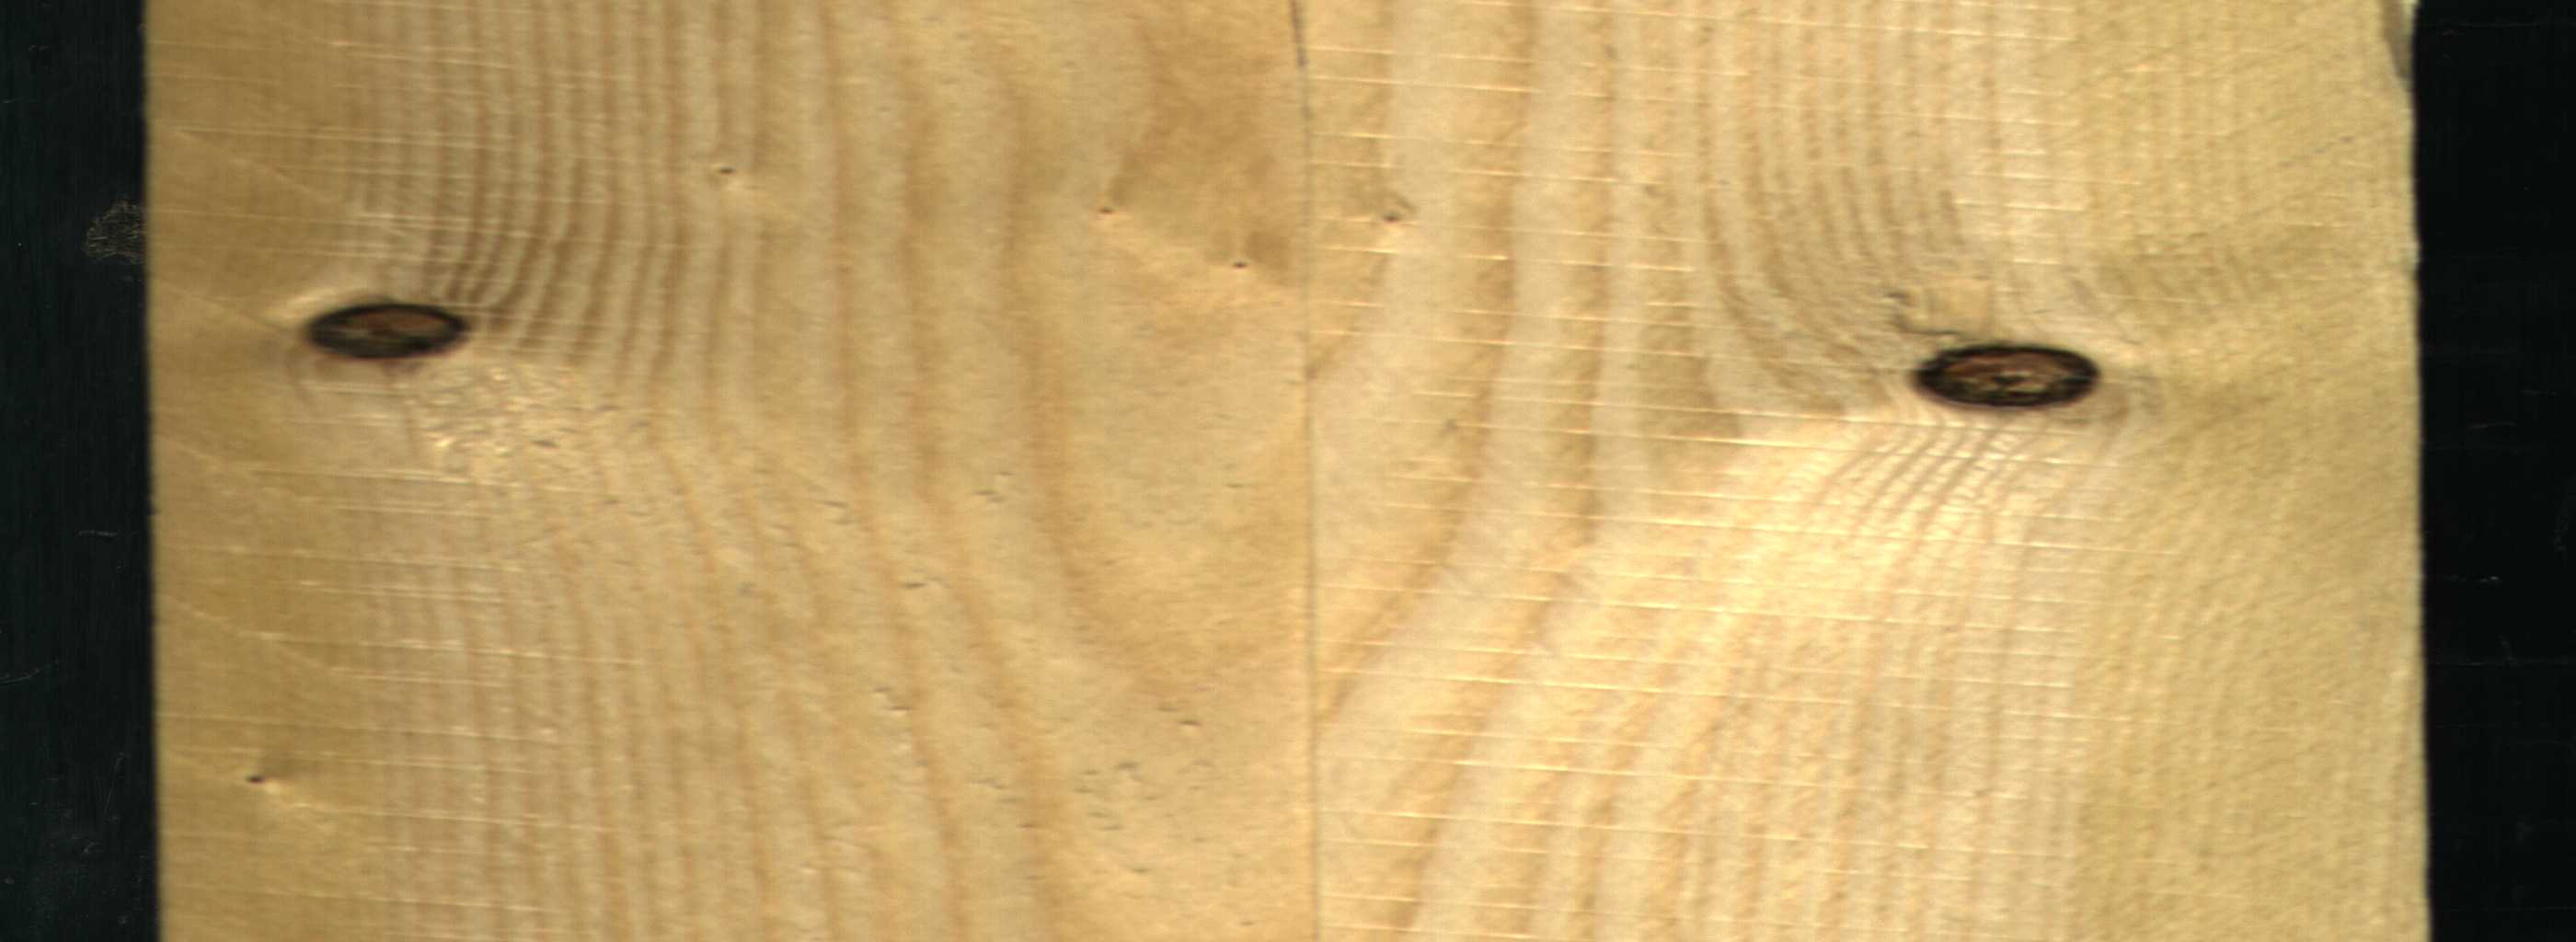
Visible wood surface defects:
Dead_Knot
Dead_Knot